Chest X-ray:
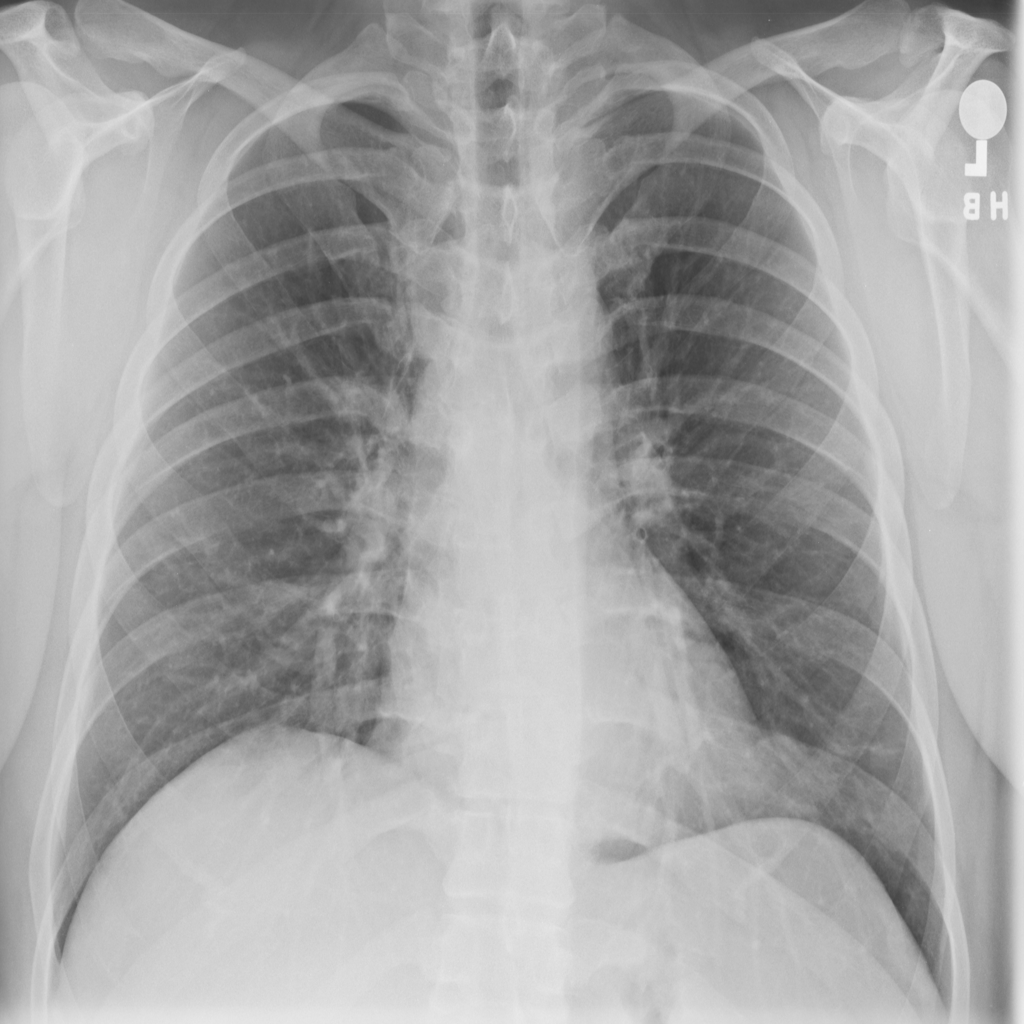
Findings: Consolidation
No abnormal finding: no